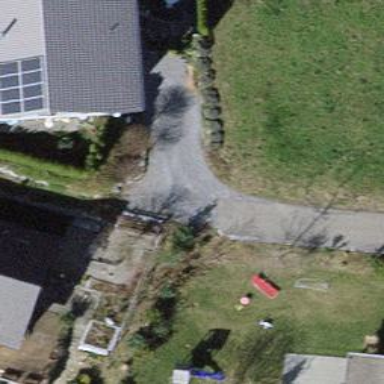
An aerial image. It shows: Driveway made of pebblestone.